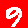
Digit: 9